Question: I would like to create the following interface in Android:

However it appears to me that if I code in Java the opportunities
for achieving this look exactly as it appears here are fairly limited.
Am I right or wrong? Should I use an HTML hybrid app instead?
Thanks.
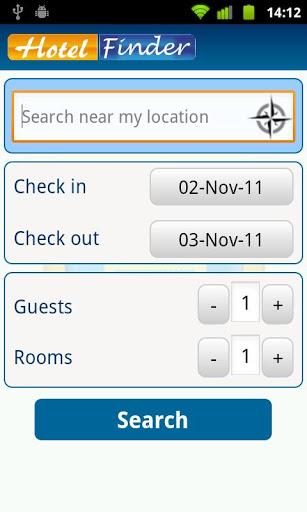
Answer: > I was not sure about how to implement the rounded corners and the logo inside the text box
The rounded corners would be a custom background to the container holding onto those widgets, either <URL>.
The logo inside the 'EditText' widget would be <URL>.